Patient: sex F, age 57
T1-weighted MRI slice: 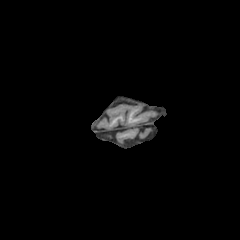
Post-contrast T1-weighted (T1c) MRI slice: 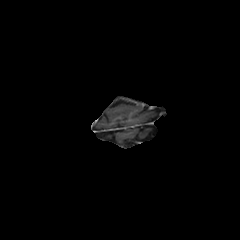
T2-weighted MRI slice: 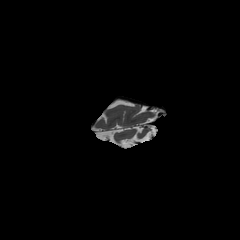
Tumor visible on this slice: no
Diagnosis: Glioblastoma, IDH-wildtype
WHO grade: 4